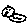
Label: bird